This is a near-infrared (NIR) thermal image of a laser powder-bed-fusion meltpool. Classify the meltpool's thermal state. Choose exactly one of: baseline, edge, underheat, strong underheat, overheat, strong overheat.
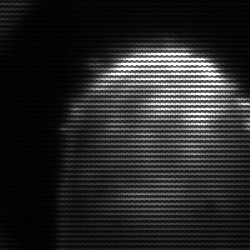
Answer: edge